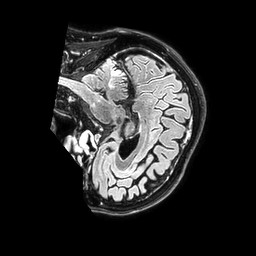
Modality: FLAIR
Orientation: sagittal
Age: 74
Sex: male
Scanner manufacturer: philips
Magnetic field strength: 3 T
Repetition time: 4.8 s
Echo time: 0.34 s